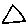
Label: triangle